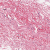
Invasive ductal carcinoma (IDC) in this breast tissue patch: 0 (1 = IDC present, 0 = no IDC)